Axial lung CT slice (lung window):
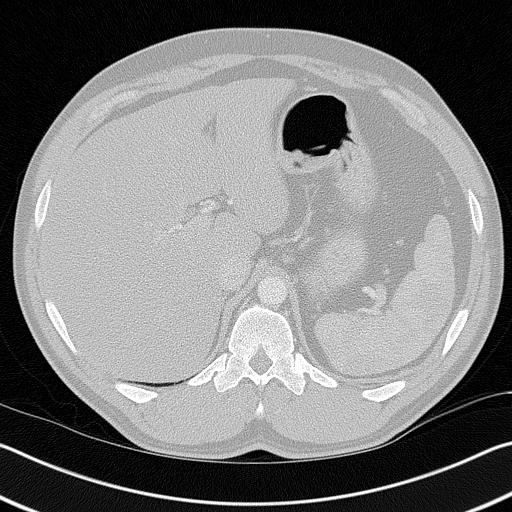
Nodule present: no